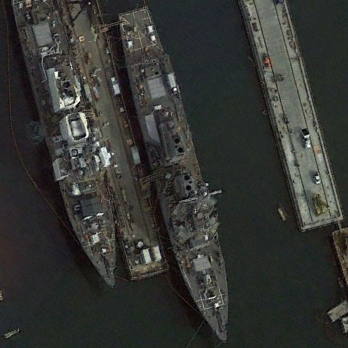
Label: destroyer